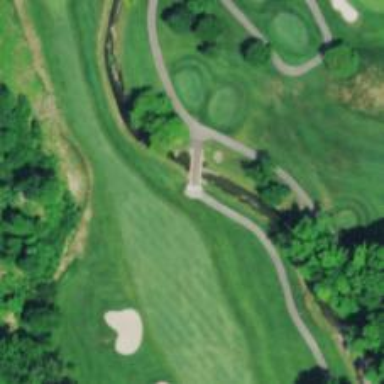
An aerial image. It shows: Service road on bridge designed for golf cartpath.